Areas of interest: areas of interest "China Post (Shangma Branch)"
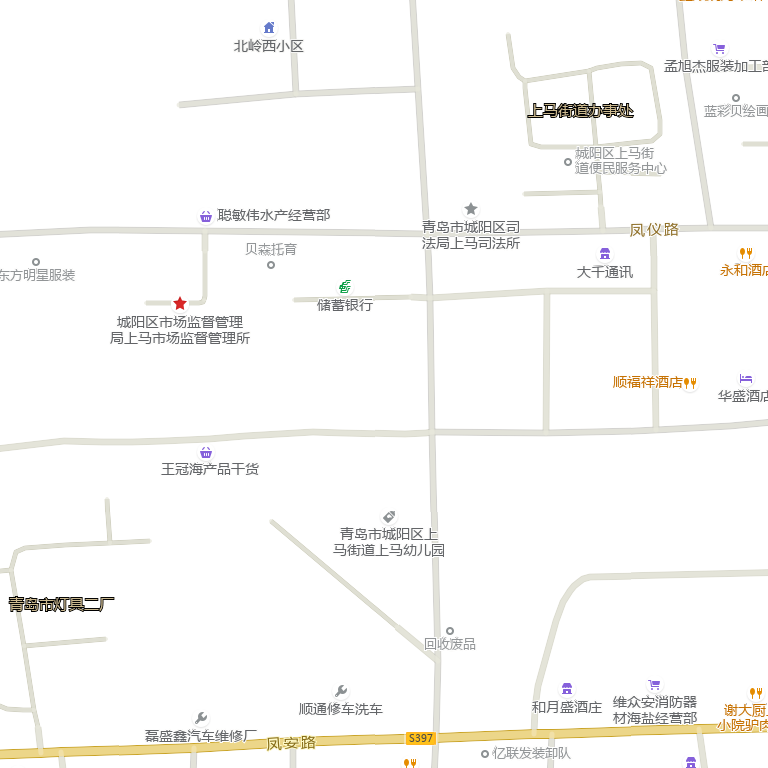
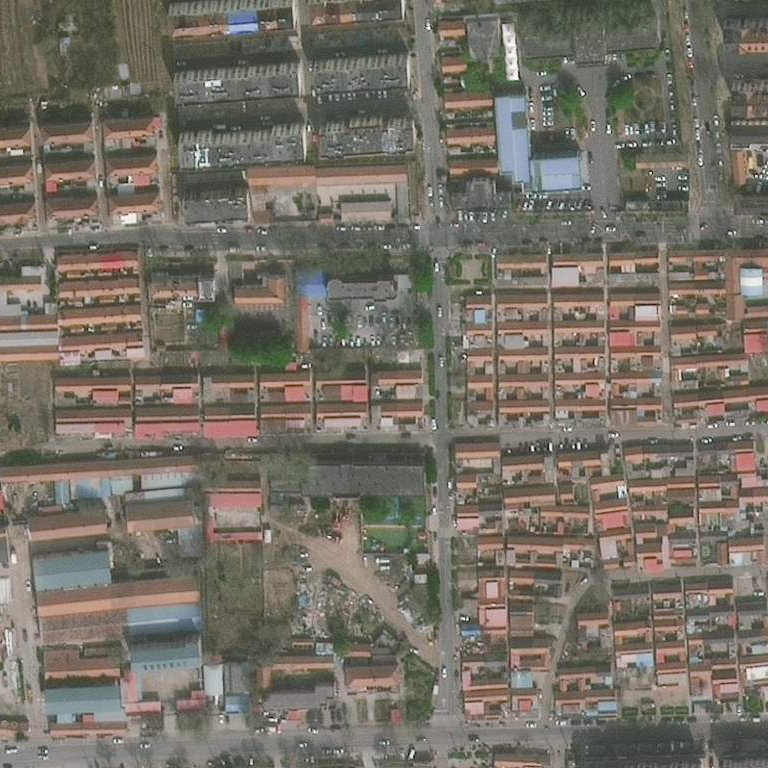